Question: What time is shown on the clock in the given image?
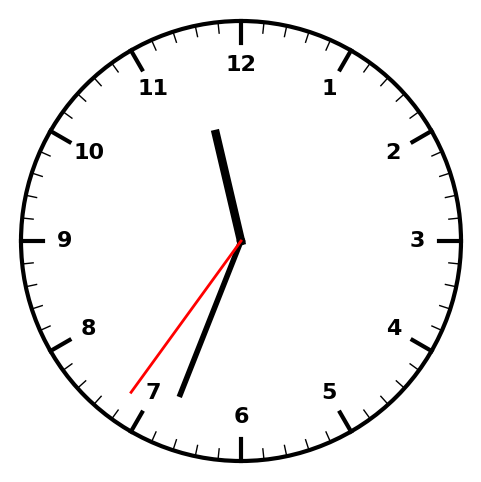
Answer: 11:33:36